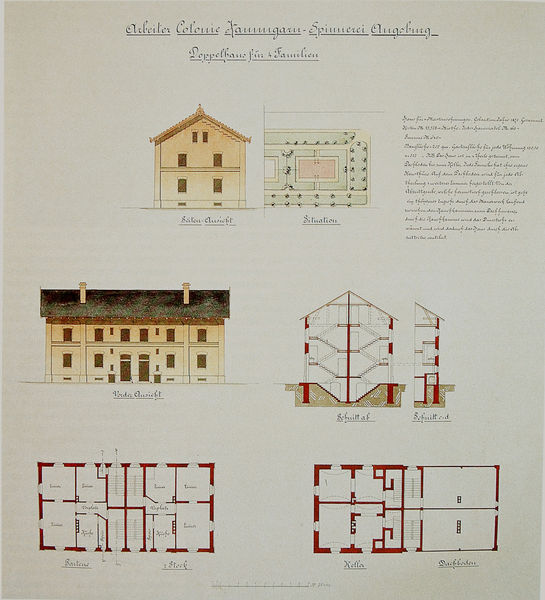
Titel: Arbeiterkolonie der Kammgarnspinnerei Augsburg, Doppelhaus für 6 Familien, Aufrisse, Lageplan, Querschnitt, Grundriss
Standort: Augsburg
Institution: Stadtarchiv, Plansammlung
Schlagwörter: weiß, gelb, ocker, braun, fenster, frankreich, grau, raum, schwarz, skizze, tür, zeichnung, zimmer, dach, gebäude, haus, rot, wand, architektur, häuser, familie, innen, klassizismus, front, frontal, kamin, kamine, garten, farbig, schrift, ansicht, fassade, türen, fischer, giebel, mauer, schornsteine, ziegel, formen, linien, türe, arbeiter, material, treppe, treppen, seitenansicht, deutsch, wände, eingang, außen, gewölbe, buch, münchen, dachfenster, schnitt, seite, illustration, text, beschriftung, räume, entwurf, seiten, mauern, treppenhaus, siedlung, frontansicht, etagen, geschosse, plan, entwürfe, skizzen, stockwerke, querschnitt, spinnerei, handschrift, abbildung, beschreibung, anordnung, kolonie, geschoss, taxt, riss, grundriss, bauwerk, aufriss, zeichnungen, maßstab, architekt, aufrisse, aufteilung, raumfolge, sektion, innenräume, längsschnitt, gartenanlage, grundrisse, ansichten, augsburg, brundriss, dachluken, doppelhaus, doppelhaushälfte, familienhaus, plannung, theodor fischer, untermauert, colonie, querschnit, zimme, situation, gartne, pln, gelbv, alberto, verschiedene gebäudeansichten, arbeiterkolonie, #treppen, kammgarn spinnerei, langsschitt